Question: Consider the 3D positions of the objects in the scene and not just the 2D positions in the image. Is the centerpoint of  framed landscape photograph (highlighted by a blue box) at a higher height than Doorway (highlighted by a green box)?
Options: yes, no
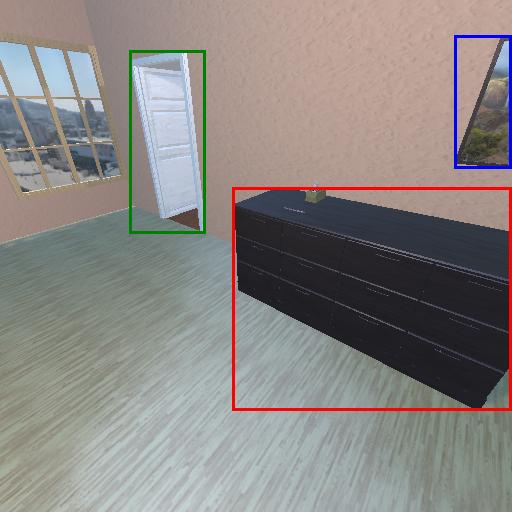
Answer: yes